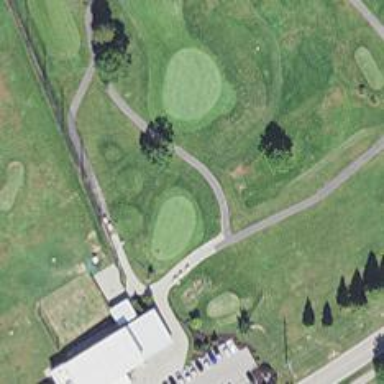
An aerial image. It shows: Golf cartpath that is also road path.